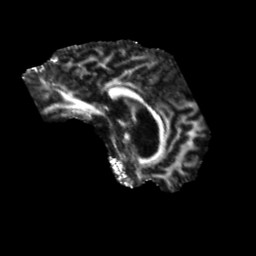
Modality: FA
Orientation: sagittal
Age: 70
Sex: male
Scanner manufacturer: siemens
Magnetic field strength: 3 T
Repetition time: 5.25 s
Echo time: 0.08 s